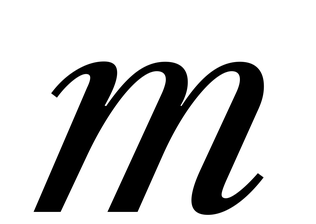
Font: LibreCaslonText-Italic_Italic